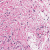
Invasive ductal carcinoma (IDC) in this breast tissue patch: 0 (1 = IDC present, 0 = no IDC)